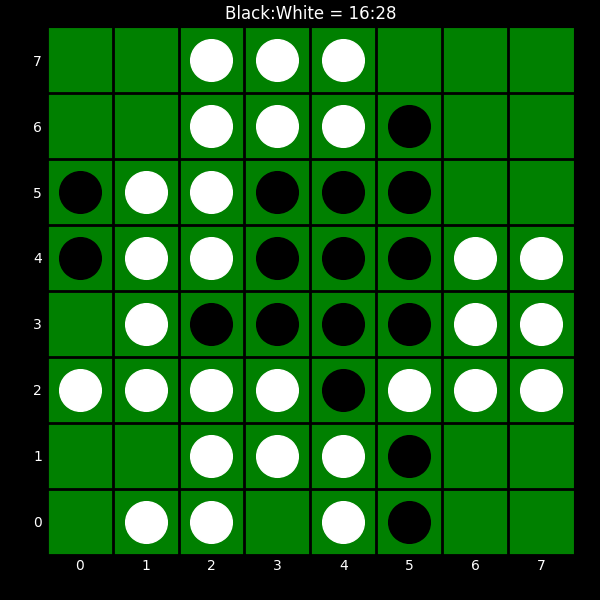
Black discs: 16
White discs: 28